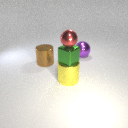
small green metal cube above large yellow metal cylinder